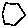
Label: hexagon